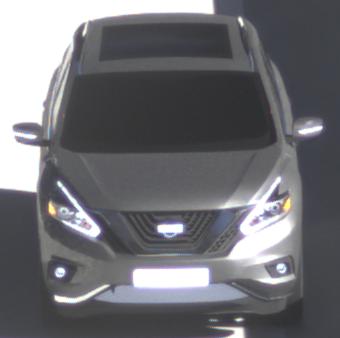
Make: Nissan
Model: Murano
Detailed model: Gen. 3 Z52
Model produced from: 2015
Doors: 5
Color: gray
Road condition: dry road
Daytime: morning or afternoon
Contrast: high contrast